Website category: university
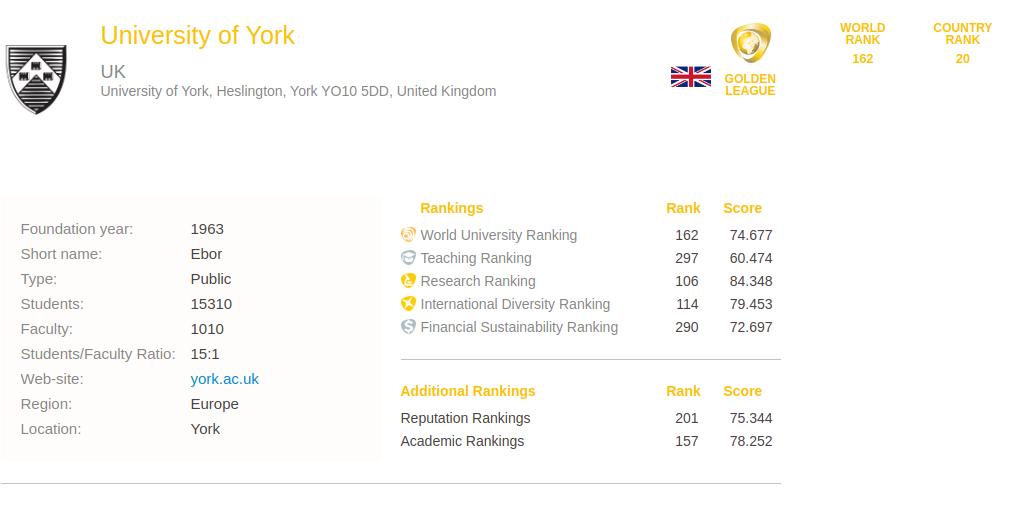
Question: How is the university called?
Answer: University of York

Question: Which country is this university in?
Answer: UK

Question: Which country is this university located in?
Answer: UK

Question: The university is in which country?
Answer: UK

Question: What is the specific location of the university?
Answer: University of York, Heslington, York YO10 5DD, United Kingdom

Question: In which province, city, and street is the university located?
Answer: University of York, Heslington, York YO10 5DD, United Kingdom

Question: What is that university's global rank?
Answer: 162

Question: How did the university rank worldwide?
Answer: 162

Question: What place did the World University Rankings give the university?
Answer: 162

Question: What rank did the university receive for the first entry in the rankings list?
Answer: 162

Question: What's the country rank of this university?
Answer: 20

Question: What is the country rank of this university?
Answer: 20

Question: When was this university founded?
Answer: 1963

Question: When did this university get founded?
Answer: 1963

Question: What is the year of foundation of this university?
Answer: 1963

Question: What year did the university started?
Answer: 1963

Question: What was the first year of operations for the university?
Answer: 1963

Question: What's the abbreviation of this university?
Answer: Ebor

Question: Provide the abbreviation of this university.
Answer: Ebor

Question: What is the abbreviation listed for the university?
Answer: Ebor

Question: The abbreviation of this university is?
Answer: Ebor

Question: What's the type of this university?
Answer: Public

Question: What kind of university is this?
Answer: Public

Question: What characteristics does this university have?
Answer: Public

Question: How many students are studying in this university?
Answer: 15310

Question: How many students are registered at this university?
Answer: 15310

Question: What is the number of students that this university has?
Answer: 15310

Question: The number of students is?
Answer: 15310

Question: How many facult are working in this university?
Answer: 1010

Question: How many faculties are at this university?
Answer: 1010

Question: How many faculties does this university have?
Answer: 1010

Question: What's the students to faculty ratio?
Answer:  15 : 1

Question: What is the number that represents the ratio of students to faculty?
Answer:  15 : 1

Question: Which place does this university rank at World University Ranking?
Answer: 162

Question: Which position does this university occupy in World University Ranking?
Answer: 162

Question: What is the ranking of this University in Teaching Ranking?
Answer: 297

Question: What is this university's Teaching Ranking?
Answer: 297

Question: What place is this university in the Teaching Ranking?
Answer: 297

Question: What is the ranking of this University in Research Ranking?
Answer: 106

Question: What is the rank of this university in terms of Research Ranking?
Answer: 106

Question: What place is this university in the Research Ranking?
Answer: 106

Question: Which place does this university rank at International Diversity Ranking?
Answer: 114

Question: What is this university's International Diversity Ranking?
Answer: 114

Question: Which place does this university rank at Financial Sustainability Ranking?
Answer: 290

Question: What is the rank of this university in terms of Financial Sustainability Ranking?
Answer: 290

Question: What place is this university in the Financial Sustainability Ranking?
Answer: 290

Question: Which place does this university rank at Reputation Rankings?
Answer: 201

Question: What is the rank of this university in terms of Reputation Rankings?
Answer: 201

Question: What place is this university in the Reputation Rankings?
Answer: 201

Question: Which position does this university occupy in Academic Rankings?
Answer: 157

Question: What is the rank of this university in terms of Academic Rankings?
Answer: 157

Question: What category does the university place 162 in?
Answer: World University Ranking

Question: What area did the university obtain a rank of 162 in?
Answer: World University Ranking

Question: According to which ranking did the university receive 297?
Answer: Teaching Ranking

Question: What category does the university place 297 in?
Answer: Teaching Ranking

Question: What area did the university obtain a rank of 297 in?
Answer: Teaching Ranking

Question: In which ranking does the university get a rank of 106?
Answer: Research Ranking

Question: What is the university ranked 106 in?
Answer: Research Ranking

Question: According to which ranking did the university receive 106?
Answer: Research Ranking

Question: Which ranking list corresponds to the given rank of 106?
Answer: Research Ranking

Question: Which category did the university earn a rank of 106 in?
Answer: Research Ranking

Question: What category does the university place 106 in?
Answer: Research Ranking

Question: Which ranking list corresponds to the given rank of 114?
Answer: International Diversity Ranking

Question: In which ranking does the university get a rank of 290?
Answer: Financial Sustainability Ranking